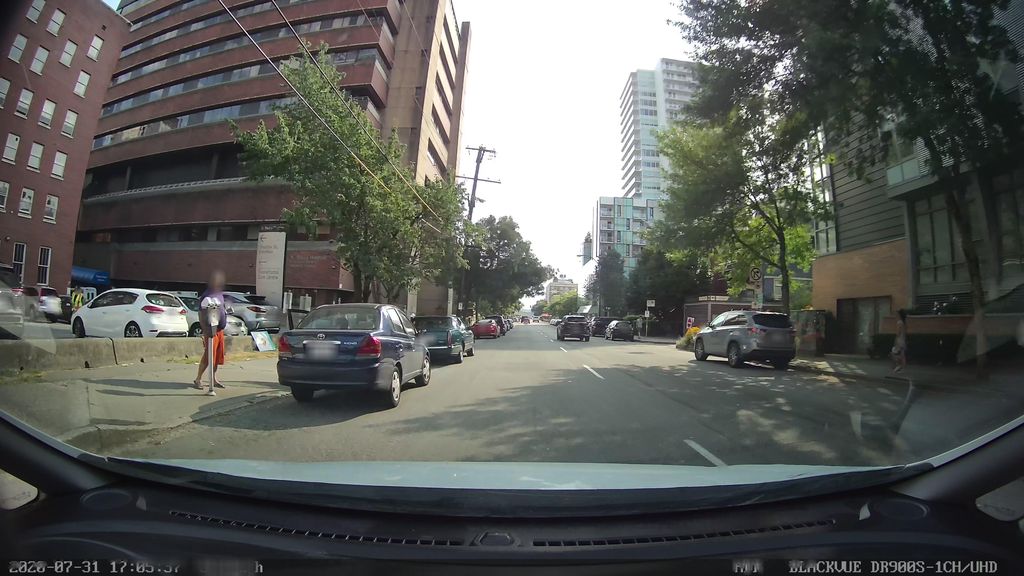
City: vancouver